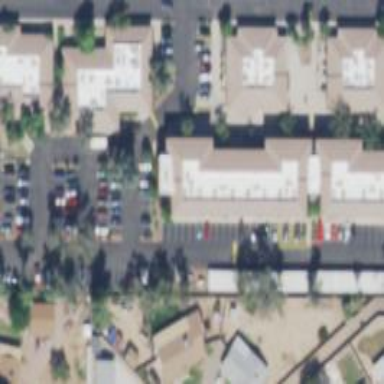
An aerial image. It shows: Healthcare clinic is depicted in the image.